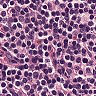
Metastatic tissue present: no